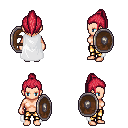
a pixel art fantasy rpg character, female body template, human, light skin, white cape, gold greaves, ruby red long topknot hairstyle, shield, four views (front, back, left, right), 2x2 character sprite sheet, small pixel art, hard edges, no anti-aliasing